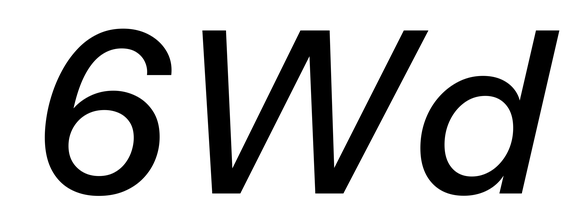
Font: InstrumentSans-Italic_Medium_Italic